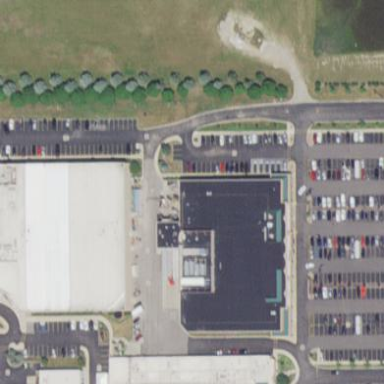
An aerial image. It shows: Supermarket building.